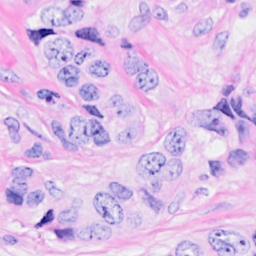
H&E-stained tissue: Breast